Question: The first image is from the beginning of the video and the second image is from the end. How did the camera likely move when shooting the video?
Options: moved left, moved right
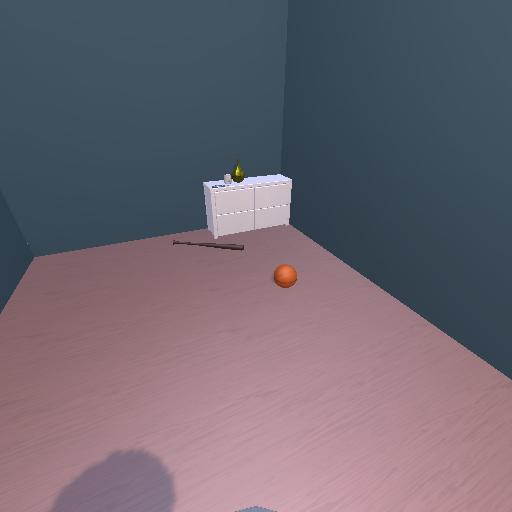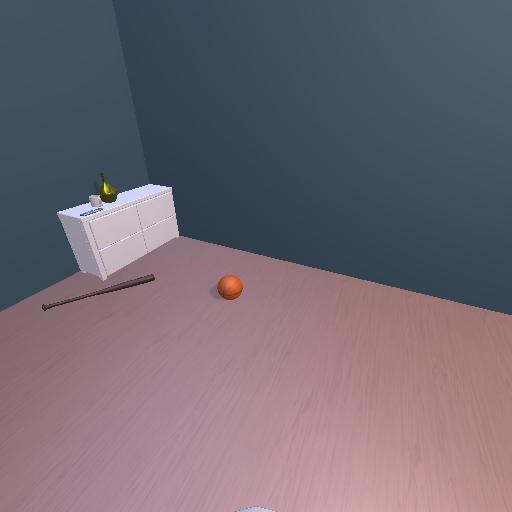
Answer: moved left